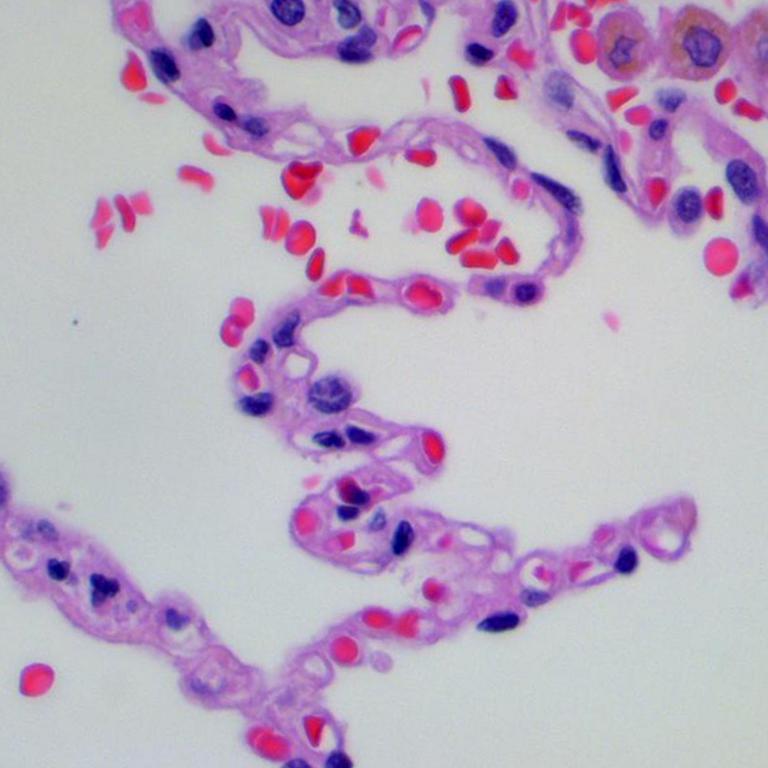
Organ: lung
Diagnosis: benign